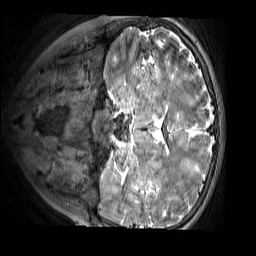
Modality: T2w
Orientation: coronal
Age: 11
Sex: female
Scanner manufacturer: siemens
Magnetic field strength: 3 T
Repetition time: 3.2 s
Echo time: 0.408 s